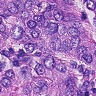
Metastatic tissue present: yes